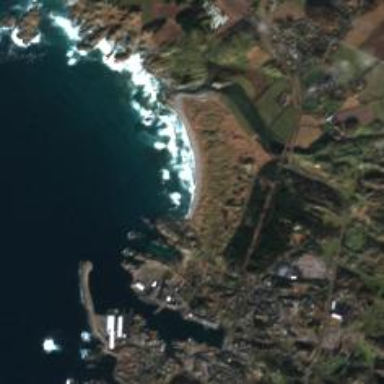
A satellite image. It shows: Picturesque coastline scene.